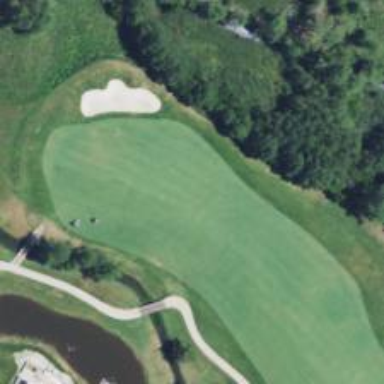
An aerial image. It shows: View of golf hole.